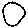
Label: circle